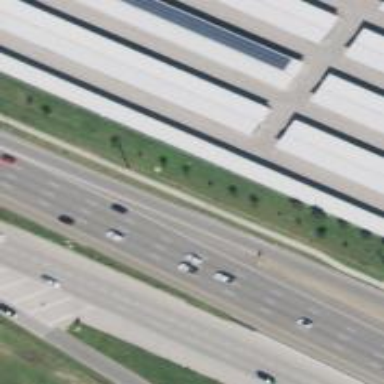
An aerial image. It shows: Asphalt frontage road connected to trunk link highway.